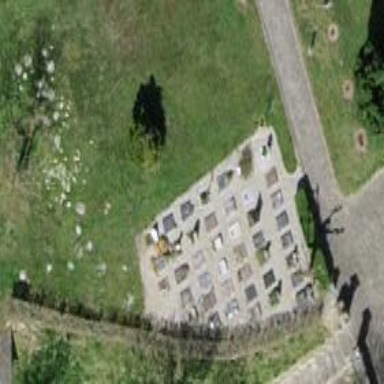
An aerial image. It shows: Grave yard.